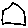
Label: house